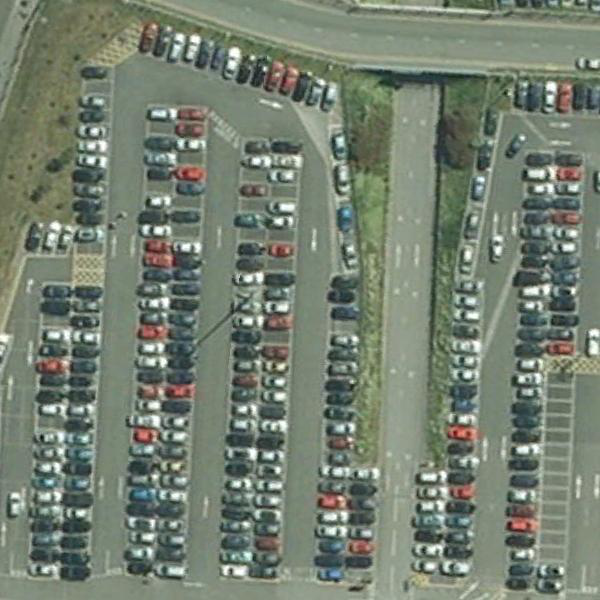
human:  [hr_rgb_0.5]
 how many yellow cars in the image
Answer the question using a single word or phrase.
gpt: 0